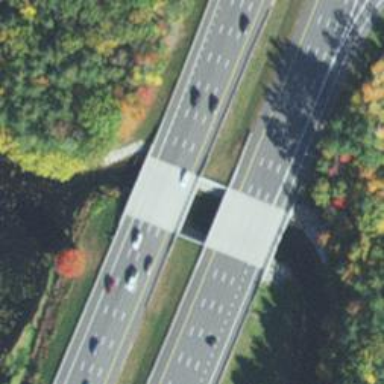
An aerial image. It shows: Asphalt motorway link.